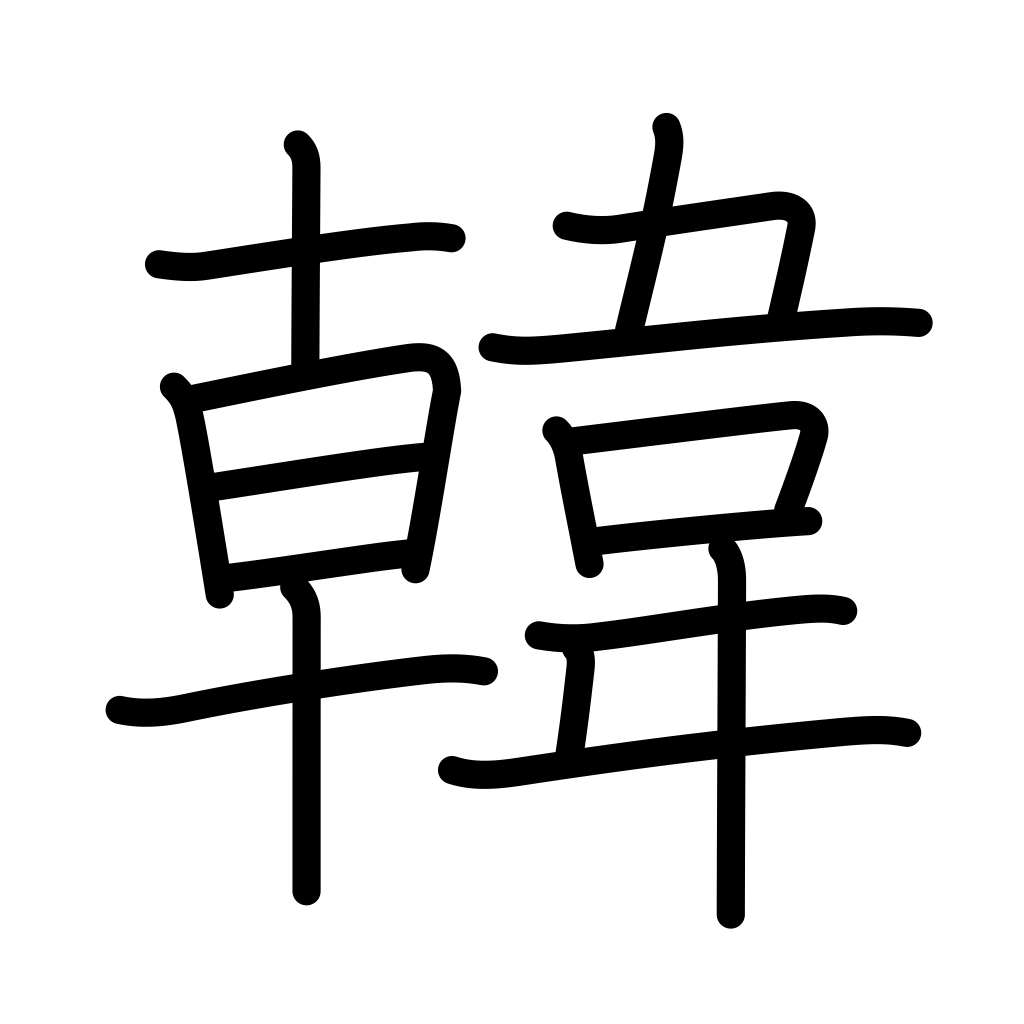
Meaning: Korea